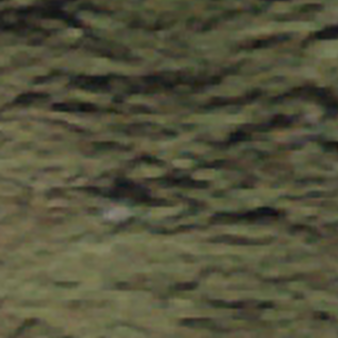
Label: other